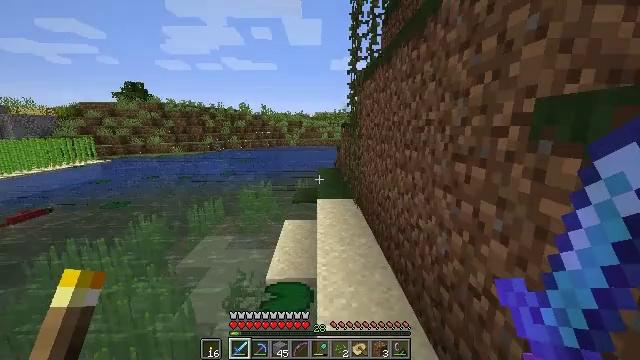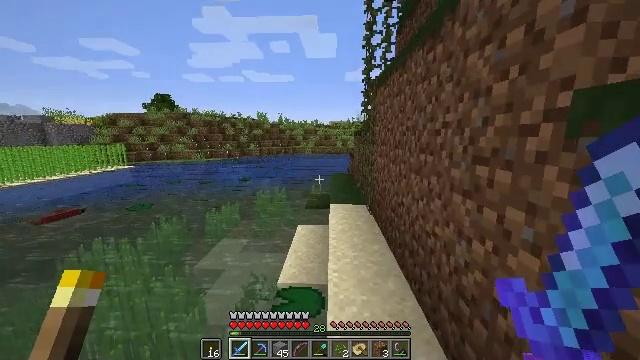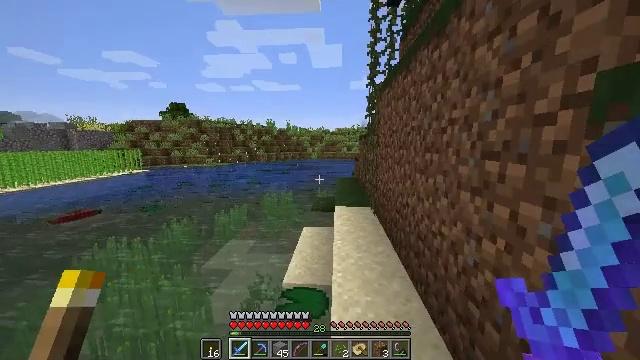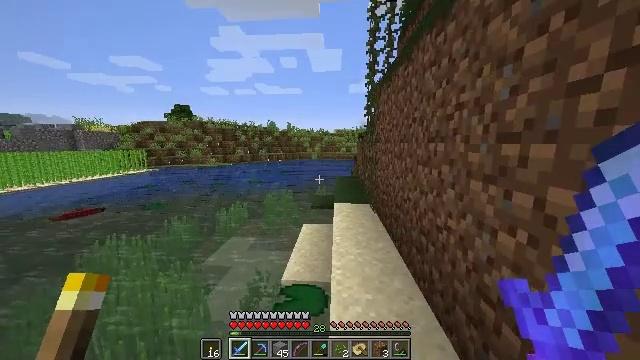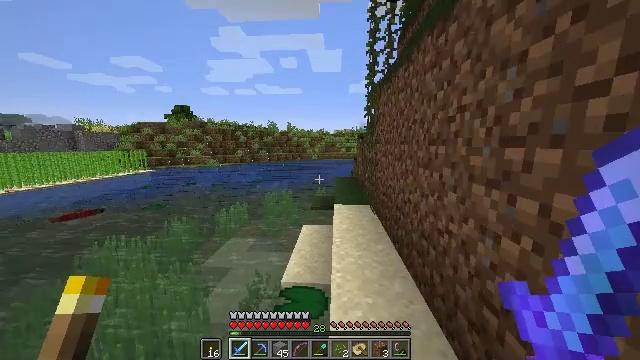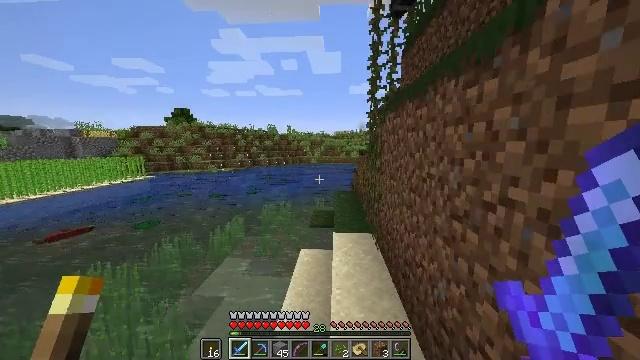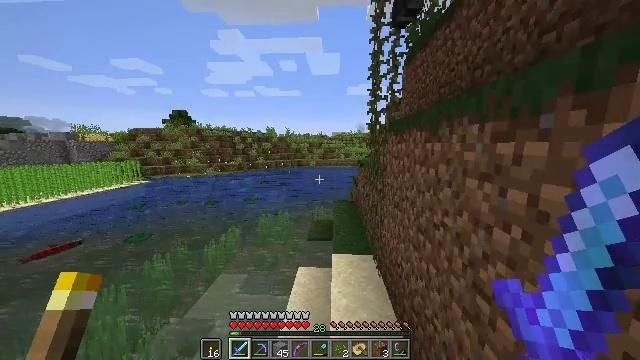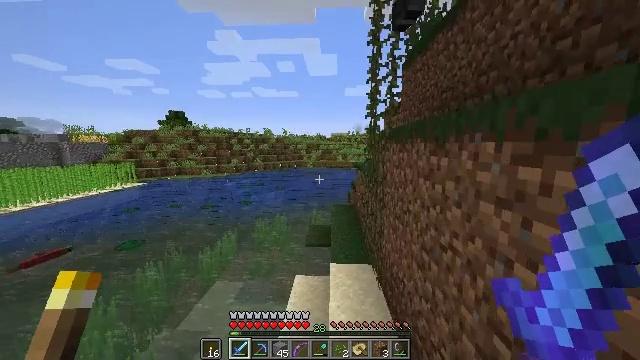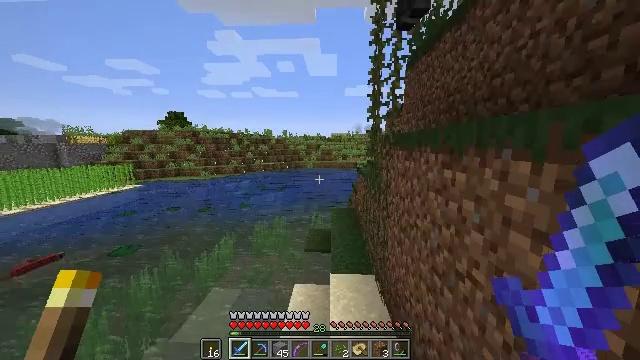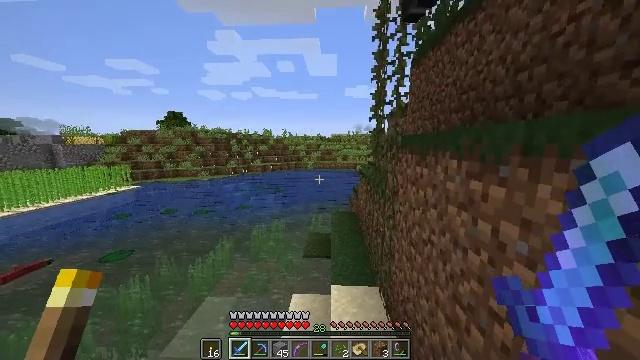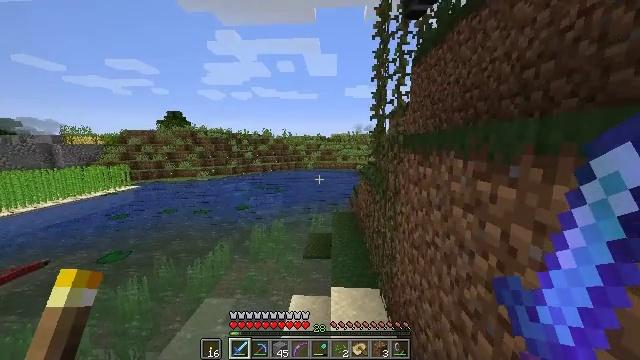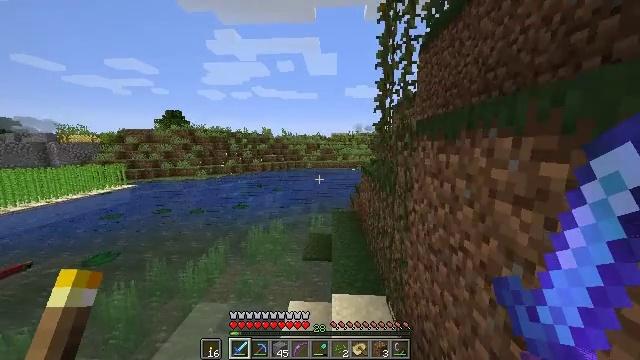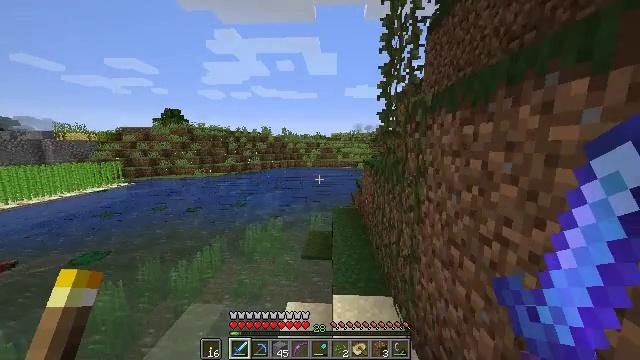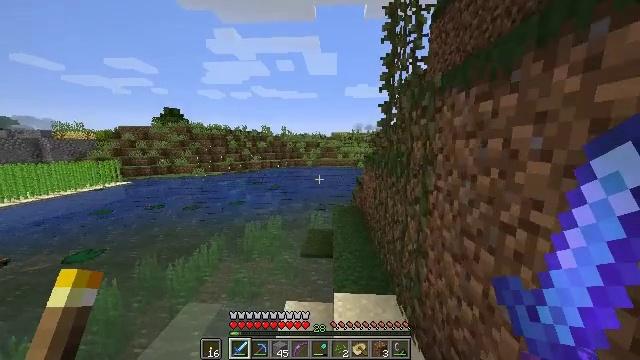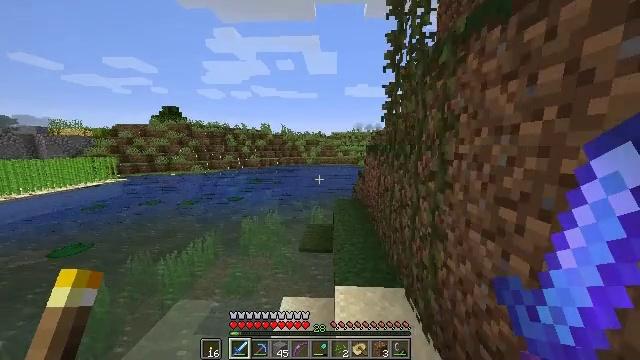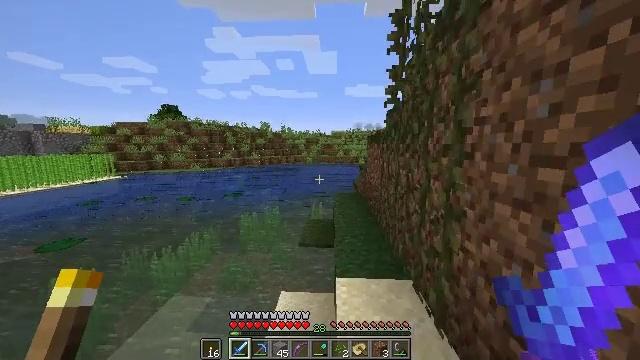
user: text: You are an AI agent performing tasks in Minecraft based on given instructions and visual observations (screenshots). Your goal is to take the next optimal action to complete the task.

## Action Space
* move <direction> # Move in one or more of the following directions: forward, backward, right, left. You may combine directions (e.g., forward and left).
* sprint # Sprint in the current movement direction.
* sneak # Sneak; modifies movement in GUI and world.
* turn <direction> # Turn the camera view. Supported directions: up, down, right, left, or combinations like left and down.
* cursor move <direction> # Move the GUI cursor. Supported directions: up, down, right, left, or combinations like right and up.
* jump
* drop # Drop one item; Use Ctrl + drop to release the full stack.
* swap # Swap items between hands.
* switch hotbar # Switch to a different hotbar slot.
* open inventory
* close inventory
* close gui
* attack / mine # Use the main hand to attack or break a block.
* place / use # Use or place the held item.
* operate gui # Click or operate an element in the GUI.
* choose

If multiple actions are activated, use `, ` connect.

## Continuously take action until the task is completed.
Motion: motion action
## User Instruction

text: Mine sand by the water.
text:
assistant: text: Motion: move forward, sprint, turn left and up
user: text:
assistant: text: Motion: move forward, sprint, turn left and up
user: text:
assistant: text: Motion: move forward, sprint, jump
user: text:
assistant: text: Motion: move forward, sprint, jump
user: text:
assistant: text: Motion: move forward, sprint, jump
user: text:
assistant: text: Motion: move forward, sprint, jump
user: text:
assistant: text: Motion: move forward, sprint, jump
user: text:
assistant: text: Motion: move forward, sprint, jump
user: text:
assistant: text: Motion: move forward, sprint, jump
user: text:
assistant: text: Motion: move forward, sprint, jump
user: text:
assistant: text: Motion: move forward, sprint, jump
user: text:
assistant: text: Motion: move forward, sprint, jump
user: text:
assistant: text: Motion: move forward, sprint, jump
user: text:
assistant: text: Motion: move forward, sprint, jump
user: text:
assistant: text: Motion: move forward, sprint, jump
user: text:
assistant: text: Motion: move forward, sprint, jump
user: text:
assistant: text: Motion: move forward, sprint, jump
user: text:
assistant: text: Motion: move forward and move right, sprint, jump
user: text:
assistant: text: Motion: move forward and move right, sprint, jump
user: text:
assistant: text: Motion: move forward and move right, sprint, jump
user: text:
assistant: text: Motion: move forward and move right, sprint
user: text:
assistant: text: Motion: move forward, sprint
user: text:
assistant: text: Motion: move forward, sprint
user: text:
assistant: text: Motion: move forward, sprint
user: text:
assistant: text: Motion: move forward, sprint
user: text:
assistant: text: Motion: move forward, sprint
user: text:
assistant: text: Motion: move forward, sprint
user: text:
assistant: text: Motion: move forward, sprint
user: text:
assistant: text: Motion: move forward, sprint
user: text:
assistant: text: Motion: move forward, sprint